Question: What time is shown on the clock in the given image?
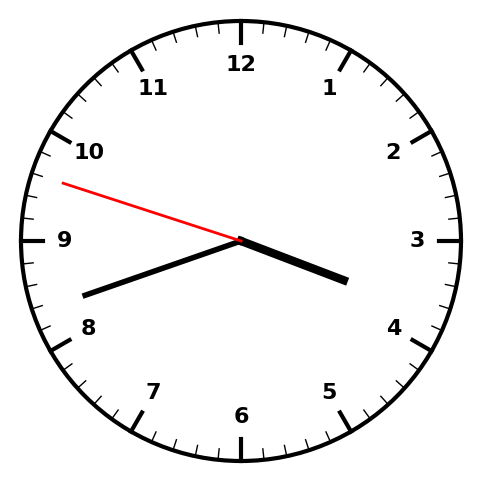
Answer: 03:41:48